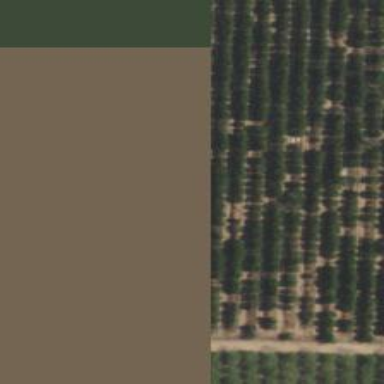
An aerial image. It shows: Orange orchard with rows of orange trees.